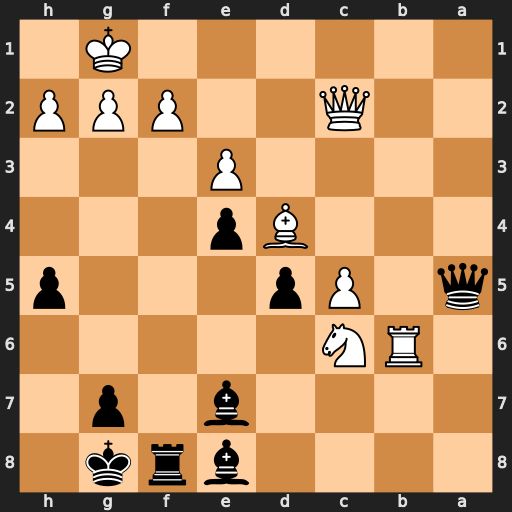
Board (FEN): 4brk1/4b1p1/1RN5/q1Pp3p/3Bp3/4P3/2Q2PPP/6K1
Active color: b
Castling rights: -
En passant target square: -
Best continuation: Qe1#